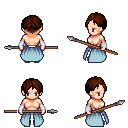
a pixel art fantasy rpg character, female body template, human, light skin, overskirt, white pants, brown parted hairstyle, white cloth bracers, white slippers, spear, four views (front, back, left, right), 2x2 character sprite sheet, small pixel art, hard edges, no anti-aliasing